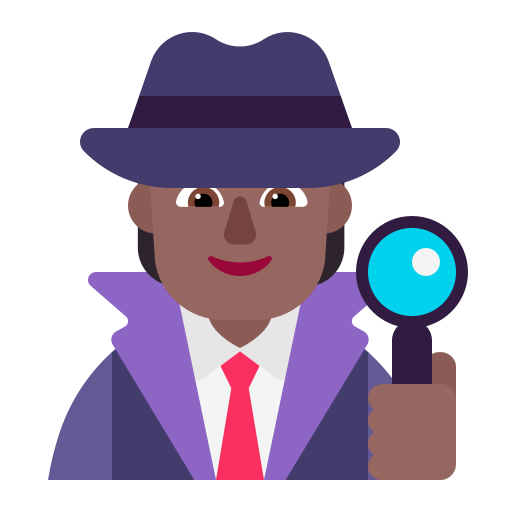
detective flat  dark